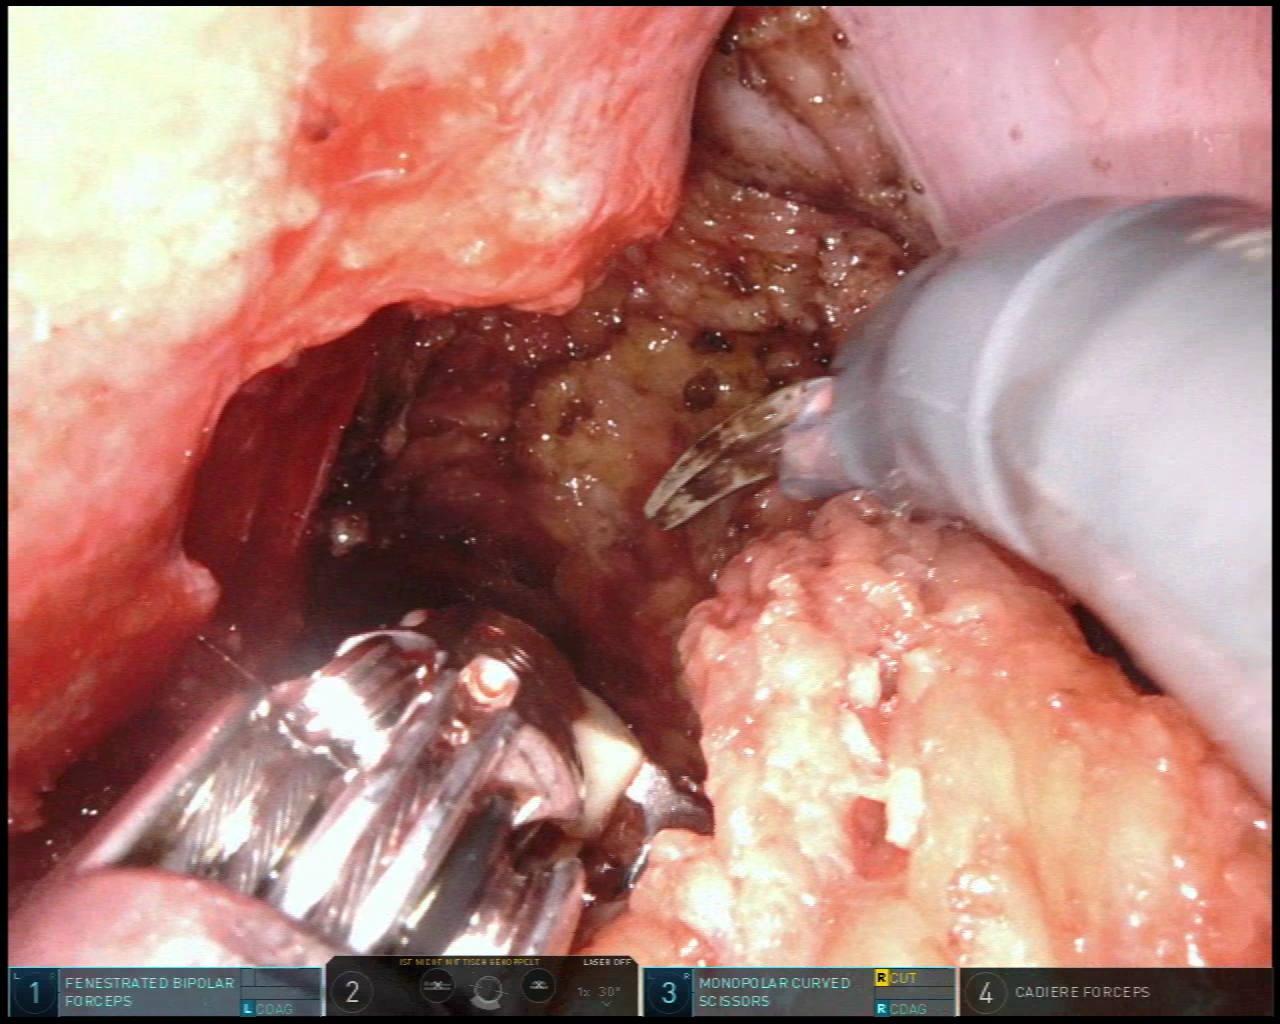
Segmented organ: vesicular_glands
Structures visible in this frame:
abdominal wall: no
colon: no
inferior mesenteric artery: no
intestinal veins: no
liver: no
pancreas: no
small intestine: no
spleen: no
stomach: no
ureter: no
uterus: no
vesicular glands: yes